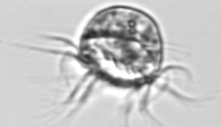
Label: Leegaardiella_ovalis